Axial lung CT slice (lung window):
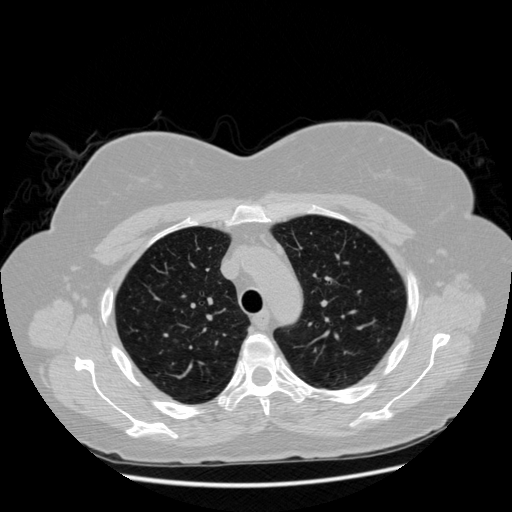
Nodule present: no